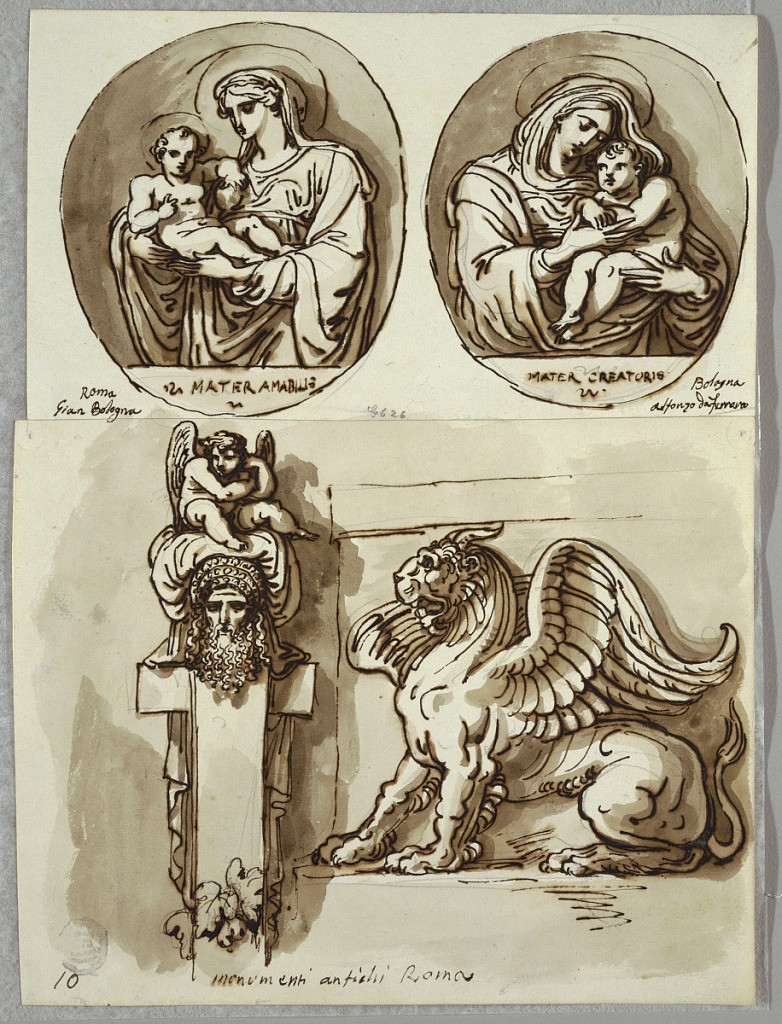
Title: Two Drawings of the Madonna and Child in Ovals, Studies after Giambologna and Alfonzo da Ferrero; Herm and Chimera, after Antique
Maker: Felice Giani, Italian, 1758–1823
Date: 1821–22
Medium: Pen and brown ink, brush and brown wash, over black chalk on white heavy wove paper
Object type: Drawing
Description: Above, two oval compositions, both with half figures of the Madonna with Child. Below, at lower left, herm or stele, with oak leaves at base, winged putto sits atop pillow or turban which rests on head of bearded man. At lower right, seated chimera in profile, with goat's head, lion's paws, and wings.